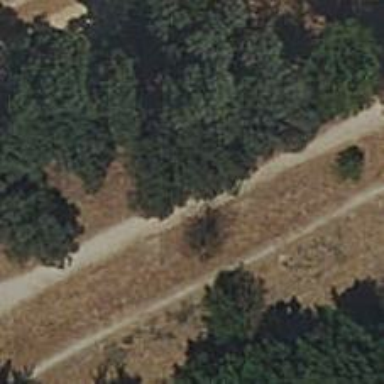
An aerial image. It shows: Compacted path.